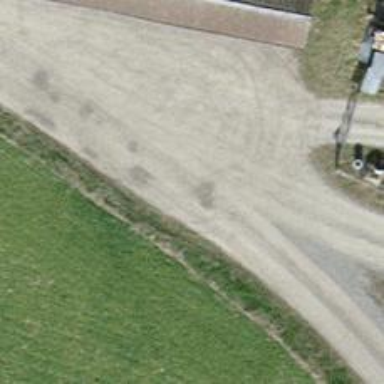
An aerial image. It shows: Road made of pebblestone meant for service vehicles.